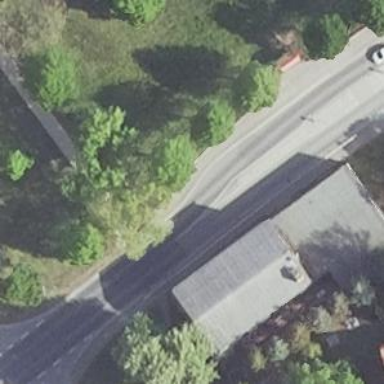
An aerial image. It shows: Sidewalk.